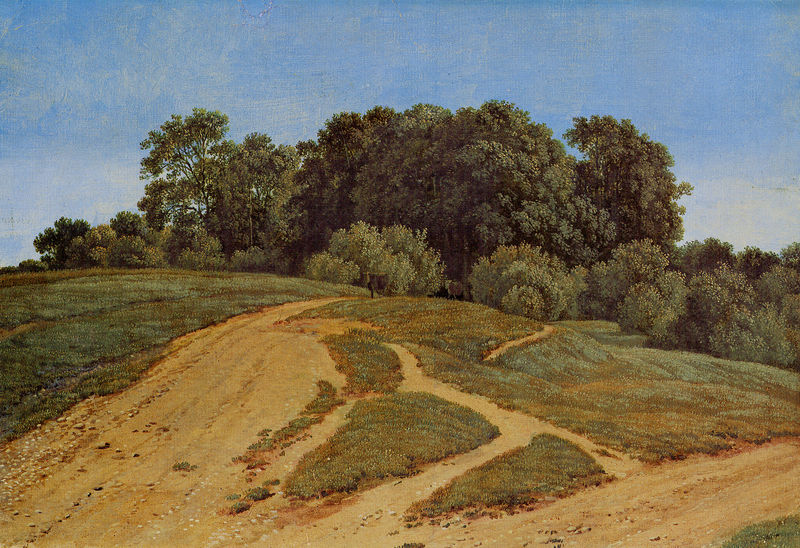
Titel: Ein Feldweg
Künstler: Wilhelm Kobell
Standort: Hamburg
Institution: Kunsthalle
Schlagwörter: baum, berg, blau, blätter, gemälde, himmel, laub, schatten, weiß, wolken, bäume, gelb, grün, landschaft, ocker, sand, äste, braun, bunt, hell, licht, schwarz, strasse, gras, rasen, weg, wiese, wolke, beige, malerei, stein, steine, tot, signatur, öl, erde, feld, horizont, hügel, natur, strauch, busch, büsche, gebüsch, pfad, sonne, sträucher, trampelpfad, wege, wiesen, boden, realismus, blatt, pflanze, wald, anhöhe, stillleben, deutschland, farbig, sommer, studie, feldweg, lehm, schotter, spuren, trocken, dürre, sonnenlicht, farbe, tag, kuh, geröll, weis, idylle, kies, stille, romantik, querformat, realistisch, biden, stimmung, fotorealistisch, still, menschenleer, spaziergang, heide, kiesel, wandern, kreuzung, lichtung, kuppe, laubbaum, baumgruppe, buchenwald, hügelig, blauer himmel, laubwald, steinchen, griechenland, wäldchen, grünfläche, naturalistisch, freundlich, grü, waldweg, gabelung, aum, straßenkreuzung, pfade, farbr, waldpfad, landscape, sandweg, sandig, grassoden, ausgetreten, grasnarbe, ebüsch, freunlcih, trampelpfade, wegkreuzung, wegf, hügel mit weg, anhöhe mit bäumen, märkisch, wildernis